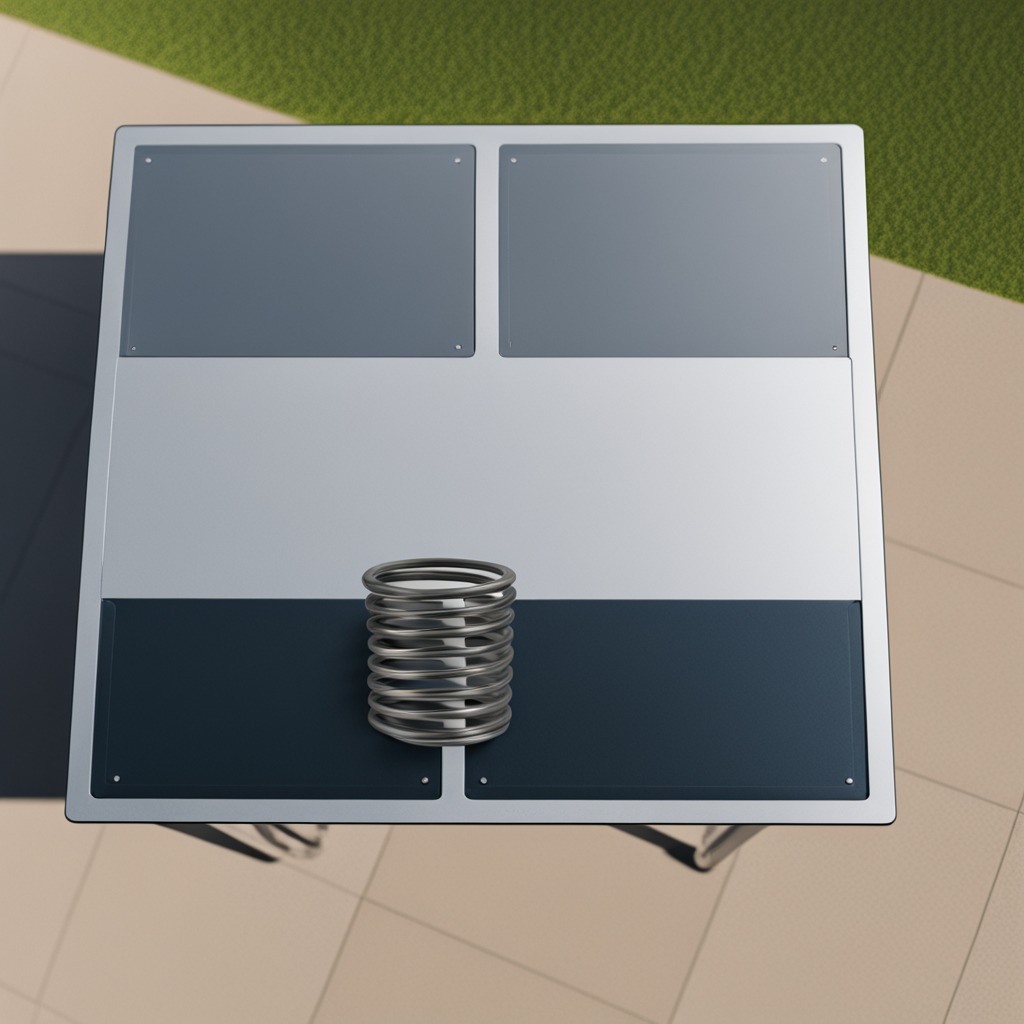
A coiled metal spring is lying on the table.